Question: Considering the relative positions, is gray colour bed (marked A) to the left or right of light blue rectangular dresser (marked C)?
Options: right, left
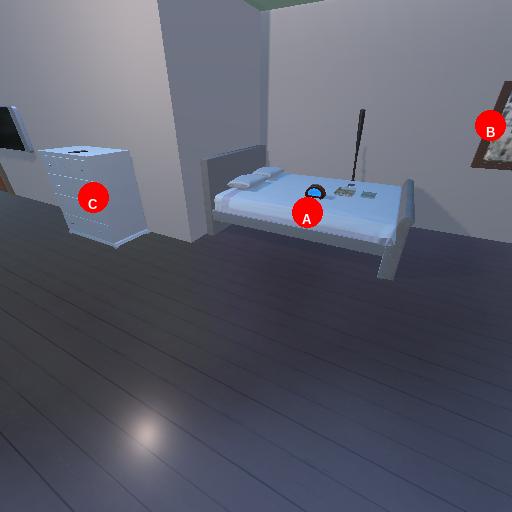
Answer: right